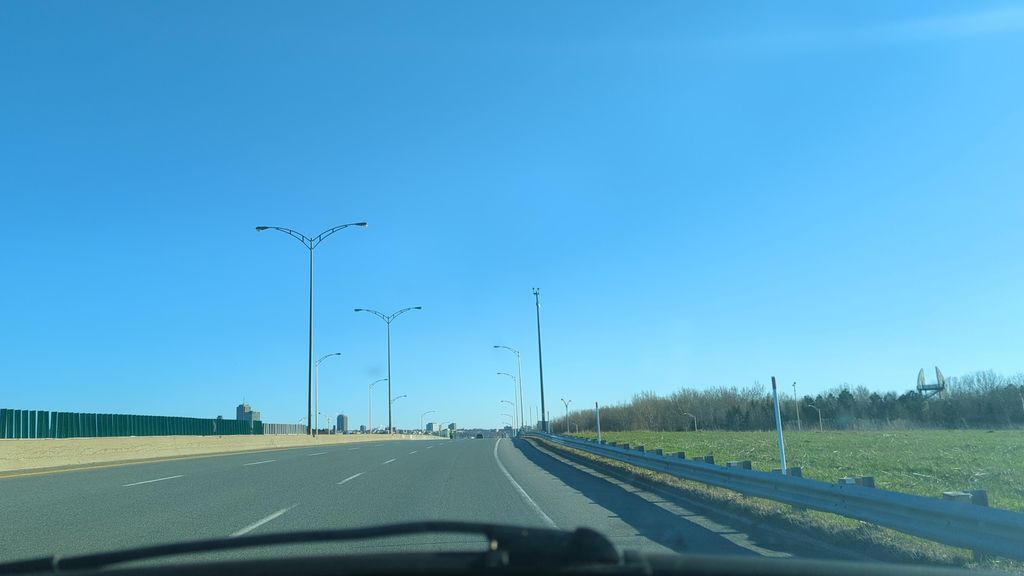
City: quebec_city